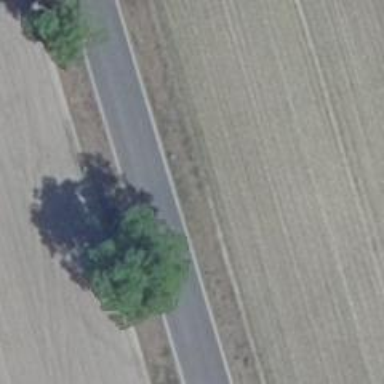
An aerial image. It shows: Deciduous broadleaved tree.